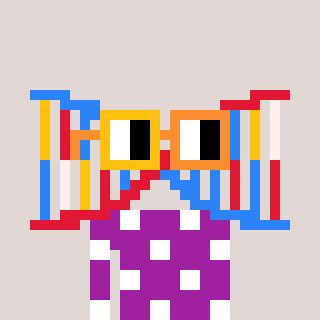
a pixel art character with square yellow and orange glasses, a dna-shaped head and a magenta-colored body on a warm background